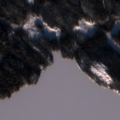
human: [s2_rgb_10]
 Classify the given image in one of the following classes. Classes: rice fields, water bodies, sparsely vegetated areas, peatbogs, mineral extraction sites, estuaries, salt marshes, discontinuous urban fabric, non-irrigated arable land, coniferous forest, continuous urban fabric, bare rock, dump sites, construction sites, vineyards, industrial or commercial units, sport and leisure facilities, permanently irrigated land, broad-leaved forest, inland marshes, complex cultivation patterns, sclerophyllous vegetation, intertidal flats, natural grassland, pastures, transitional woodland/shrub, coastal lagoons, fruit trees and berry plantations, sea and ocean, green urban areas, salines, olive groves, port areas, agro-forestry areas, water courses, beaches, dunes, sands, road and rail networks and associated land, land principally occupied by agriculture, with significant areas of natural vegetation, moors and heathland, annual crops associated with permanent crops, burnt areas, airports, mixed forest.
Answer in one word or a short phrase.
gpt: coniferous forest, mixed forest, water bodies